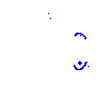
Particle: proton